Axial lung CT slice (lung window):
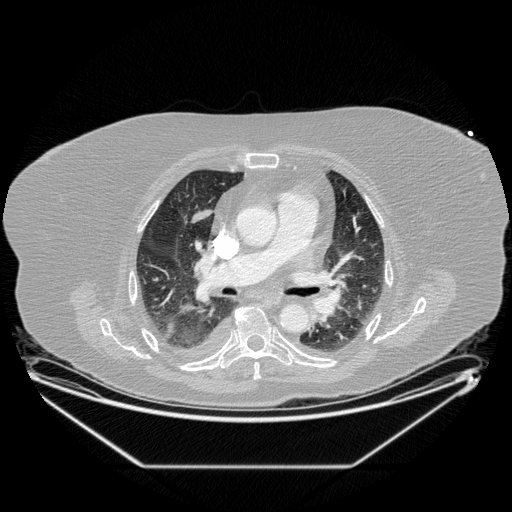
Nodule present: yes
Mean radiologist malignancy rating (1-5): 4.333